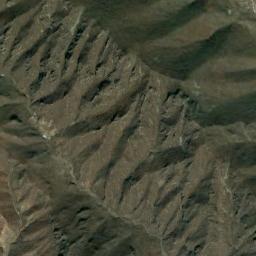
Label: mountain